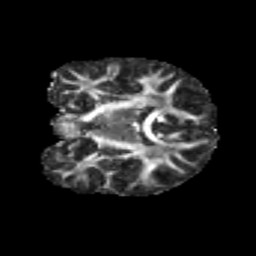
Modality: FA
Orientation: coronal
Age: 11
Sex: male
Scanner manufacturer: siemens
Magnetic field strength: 3 T
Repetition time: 3.8 s
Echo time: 0.07 s